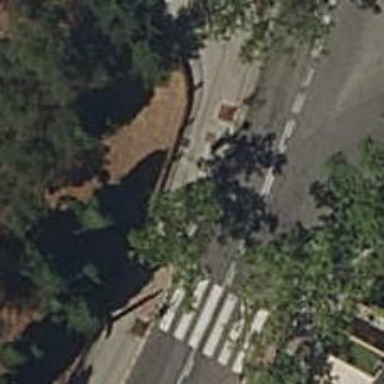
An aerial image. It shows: Sidewalk.